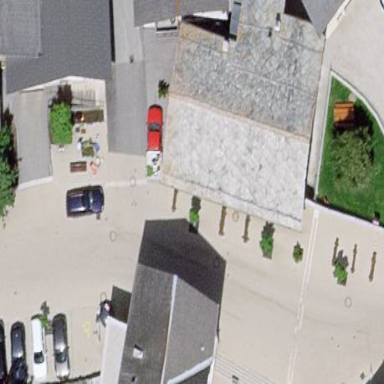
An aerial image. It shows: Gabled roof house.